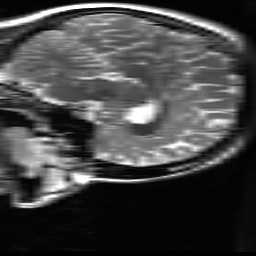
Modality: T2w
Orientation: sagittal
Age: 21
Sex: female
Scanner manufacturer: ge
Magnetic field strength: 3 T
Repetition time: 5.192 s
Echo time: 0.1003 s